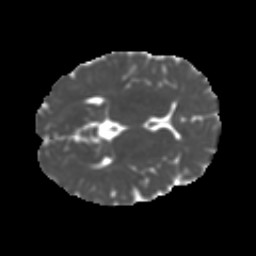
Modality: MD
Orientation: axial
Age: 10
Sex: male
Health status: ill
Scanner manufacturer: ge
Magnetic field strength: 3 T
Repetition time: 6.752 s
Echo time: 0.079 s